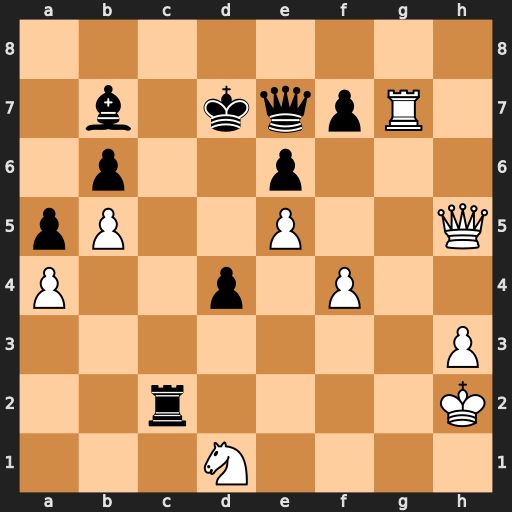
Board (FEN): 8/1b1kqpR1/1p2p3/pP2P2Q/P2p1P2/7P/2r4K/3N4
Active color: w
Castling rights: -
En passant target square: -
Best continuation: Kg1 Kc8 Qh8+ Qd8 Qh7